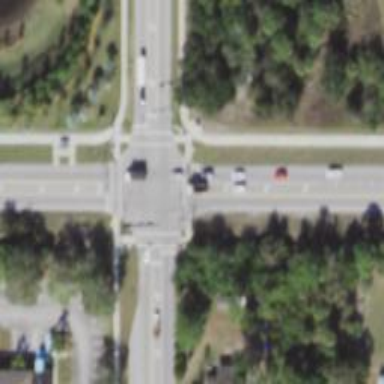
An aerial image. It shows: Marked road crossing.